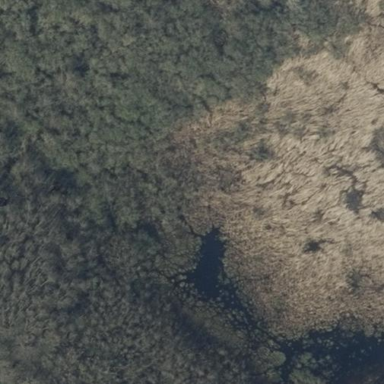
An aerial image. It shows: Swampy wetland area.